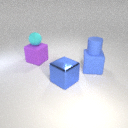
large blue metal cube to the left of large blue rubber cube